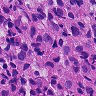
Metastatic tissue present: yes